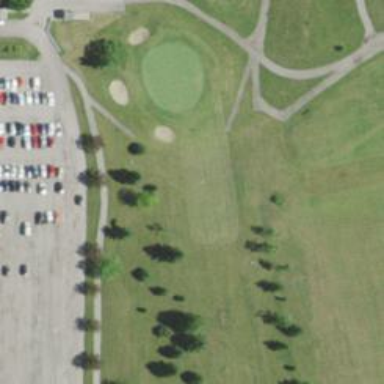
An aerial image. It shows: Golf hole.